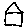
Label: house